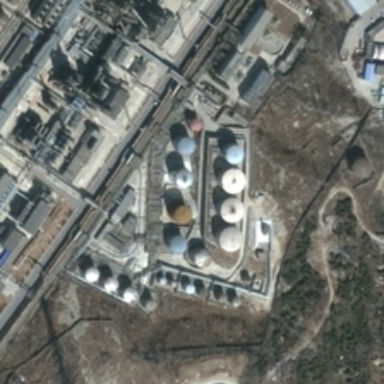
A large number of large storage tanks have been built in the factory .